Interaction volume radius: 10 \u00c5
Interaction volume height: 10 \u00c5
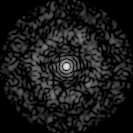
Disorder parameter: 0.8218